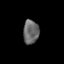
Tissue: skin
Cell type: Epithelial cells
Senescence score: 0.2699
Nuclear area (px): 368
Mean DAPI intensity: 104.329